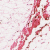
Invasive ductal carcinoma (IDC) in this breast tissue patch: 0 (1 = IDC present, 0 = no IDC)